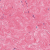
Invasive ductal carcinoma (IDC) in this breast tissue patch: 0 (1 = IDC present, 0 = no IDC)